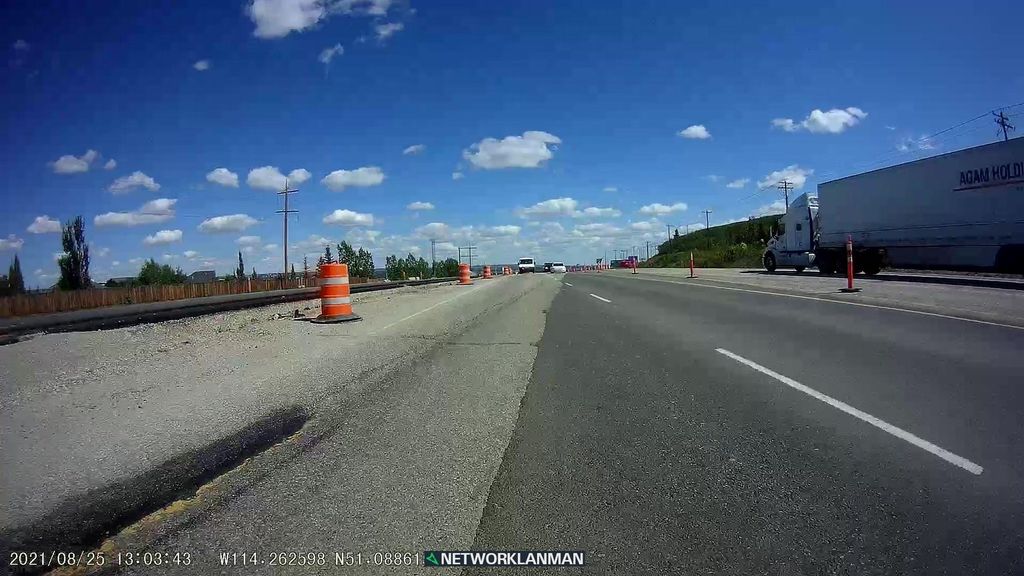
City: calgary